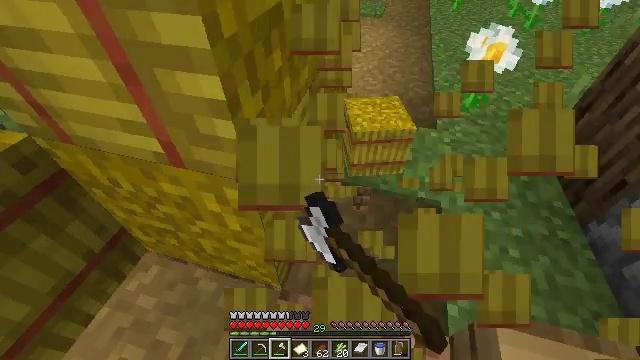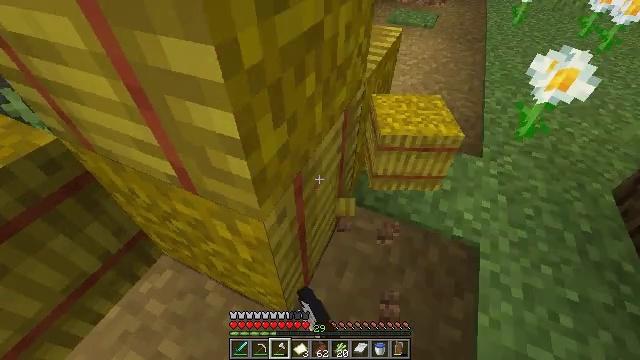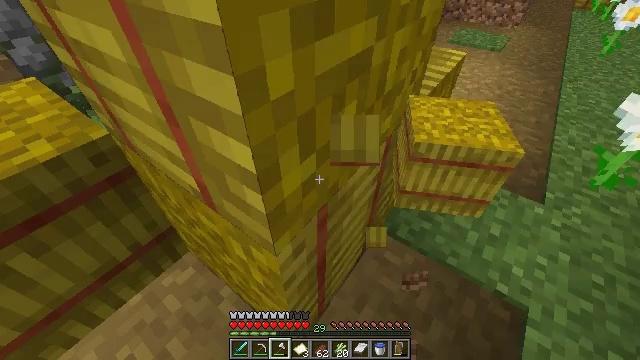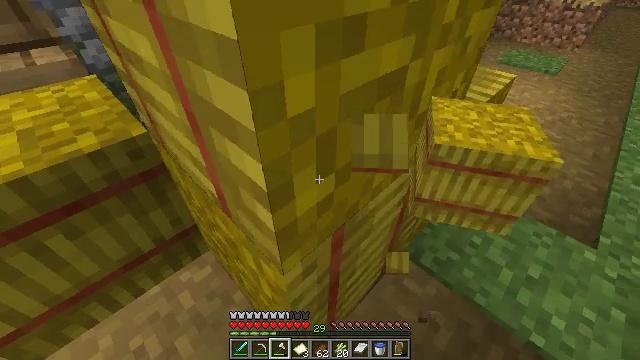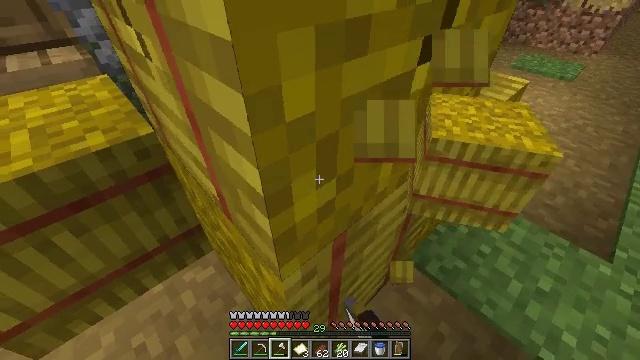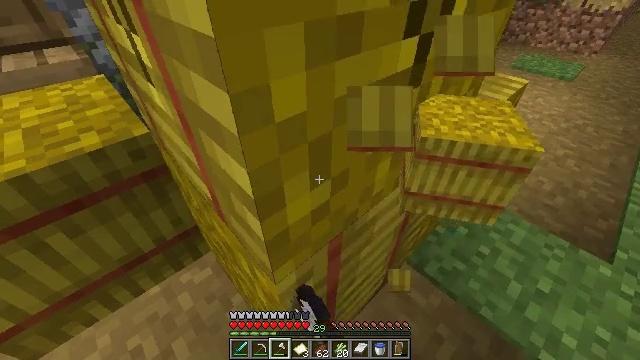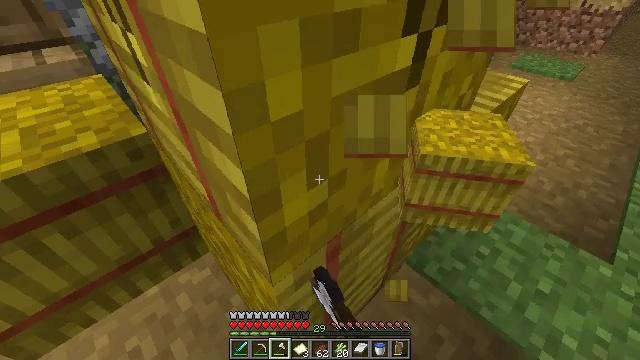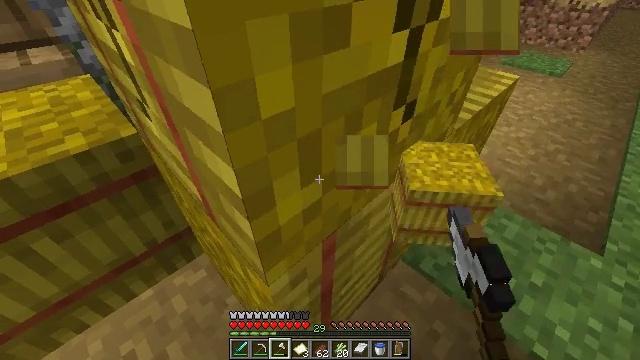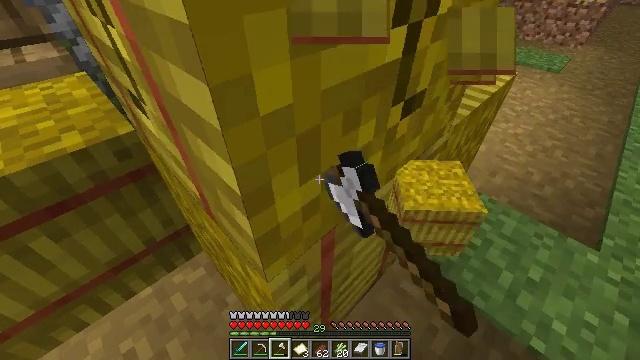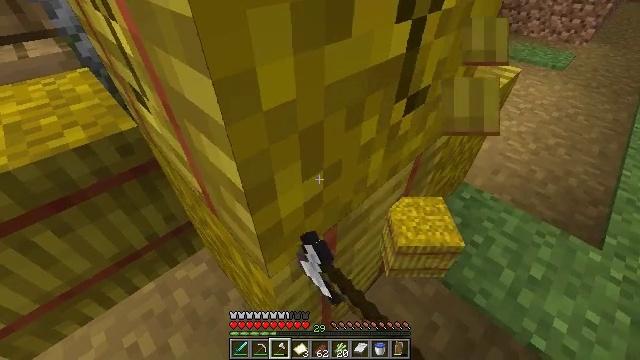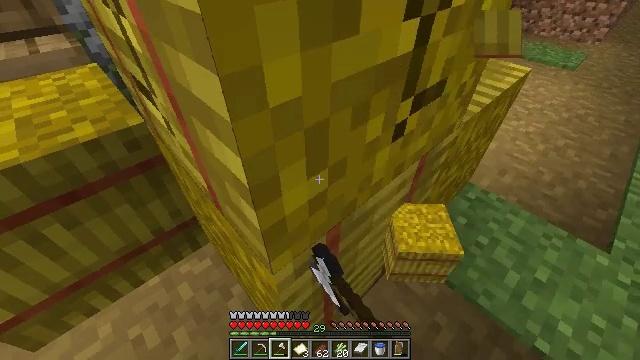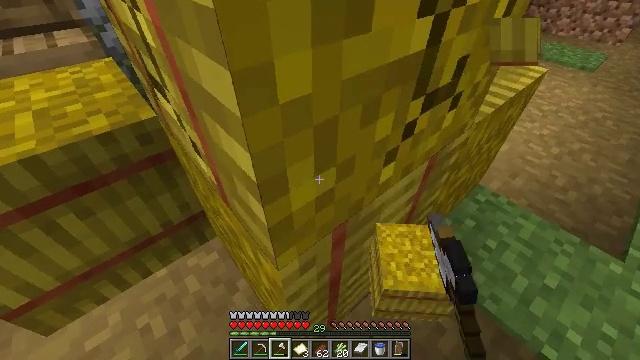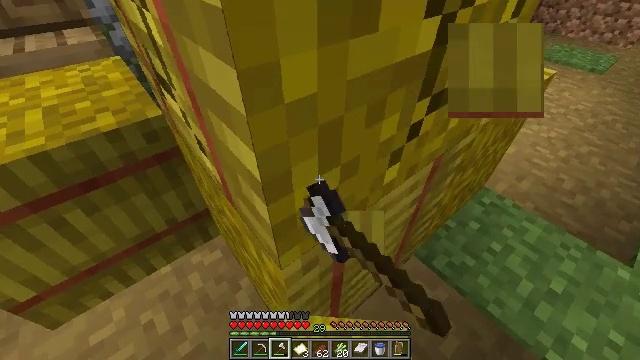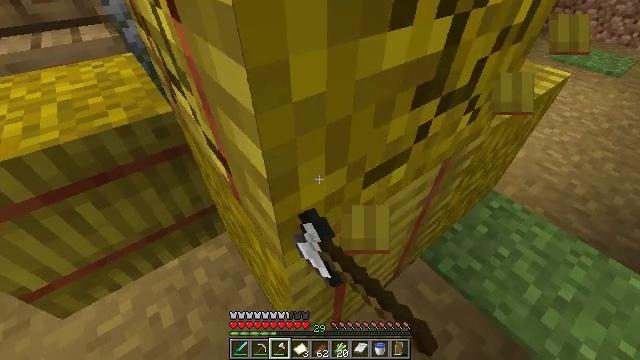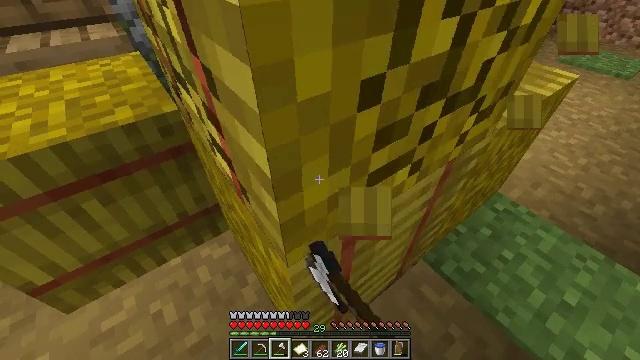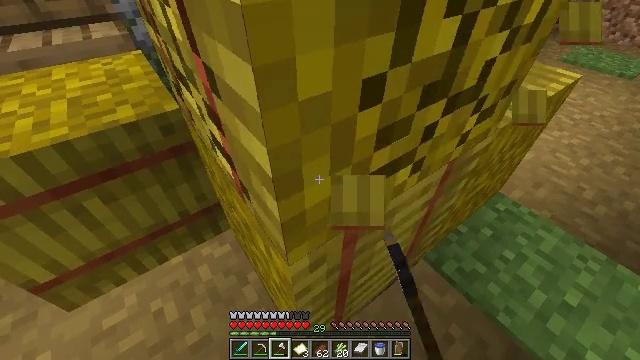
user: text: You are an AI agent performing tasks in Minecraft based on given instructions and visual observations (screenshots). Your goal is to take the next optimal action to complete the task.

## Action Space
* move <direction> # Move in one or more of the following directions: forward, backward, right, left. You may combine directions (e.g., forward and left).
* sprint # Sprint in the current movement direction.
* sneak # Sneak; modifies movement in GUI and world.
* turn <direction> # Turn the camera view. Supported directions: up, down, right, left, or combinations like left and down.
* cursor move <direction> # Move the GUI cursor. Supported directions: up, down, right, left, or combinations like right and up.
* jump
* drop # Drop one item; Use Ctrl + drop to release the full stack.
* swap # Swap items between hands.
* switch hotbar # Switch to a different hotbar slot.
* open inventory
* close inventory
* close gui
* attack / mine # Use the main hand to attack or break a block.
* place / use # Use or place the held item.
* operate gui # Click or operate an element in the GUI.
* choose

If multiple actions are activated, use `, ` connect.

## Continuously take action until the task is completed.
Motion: motion action
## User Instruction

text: Gather hay blocks from the farm.
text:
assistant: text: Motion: move forward, turn left, attack / mine
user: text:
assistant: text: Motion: turn left and up, attack / mine
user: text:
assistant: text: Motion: turn left and up, attack / mine
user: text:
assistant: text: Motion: turn left, attack / mine
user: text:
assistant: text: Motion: attack / mine
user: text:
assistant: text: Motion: attack / mine
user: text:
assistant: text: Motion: turn right, attack / mine
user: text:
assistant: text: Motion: attack / mine
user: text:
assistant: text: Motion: attack / mine
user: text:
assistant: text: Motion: turn left, attack / mine
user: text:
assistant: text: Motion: turn left, attack / mine
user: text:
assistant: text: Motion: turn left, attack / mine
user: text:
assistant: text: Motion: turn left, attack / mine
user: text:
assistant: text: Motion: turn left, attack / mine
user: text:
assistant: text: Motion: attack / mine
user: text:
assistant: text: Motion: attack / mine
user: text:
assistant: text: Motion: attack / mine
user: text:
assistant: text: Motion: attack / mine
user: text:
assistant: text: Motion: attack / mine
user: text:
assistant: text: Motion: attack / mine
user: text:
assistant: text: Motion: attack / mine
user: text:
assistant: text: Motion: attack / mine
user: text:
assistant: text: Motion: attack / mine
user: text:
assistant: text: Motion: attack / mine
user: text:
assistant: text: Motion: attack / mine
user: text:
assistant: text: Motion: attack / mine
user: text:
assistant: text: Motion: attack / mine
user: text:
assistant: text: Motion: attack / mine
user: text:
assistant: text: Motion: attack / mine
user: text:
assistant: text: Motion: attack / mine